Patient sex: M
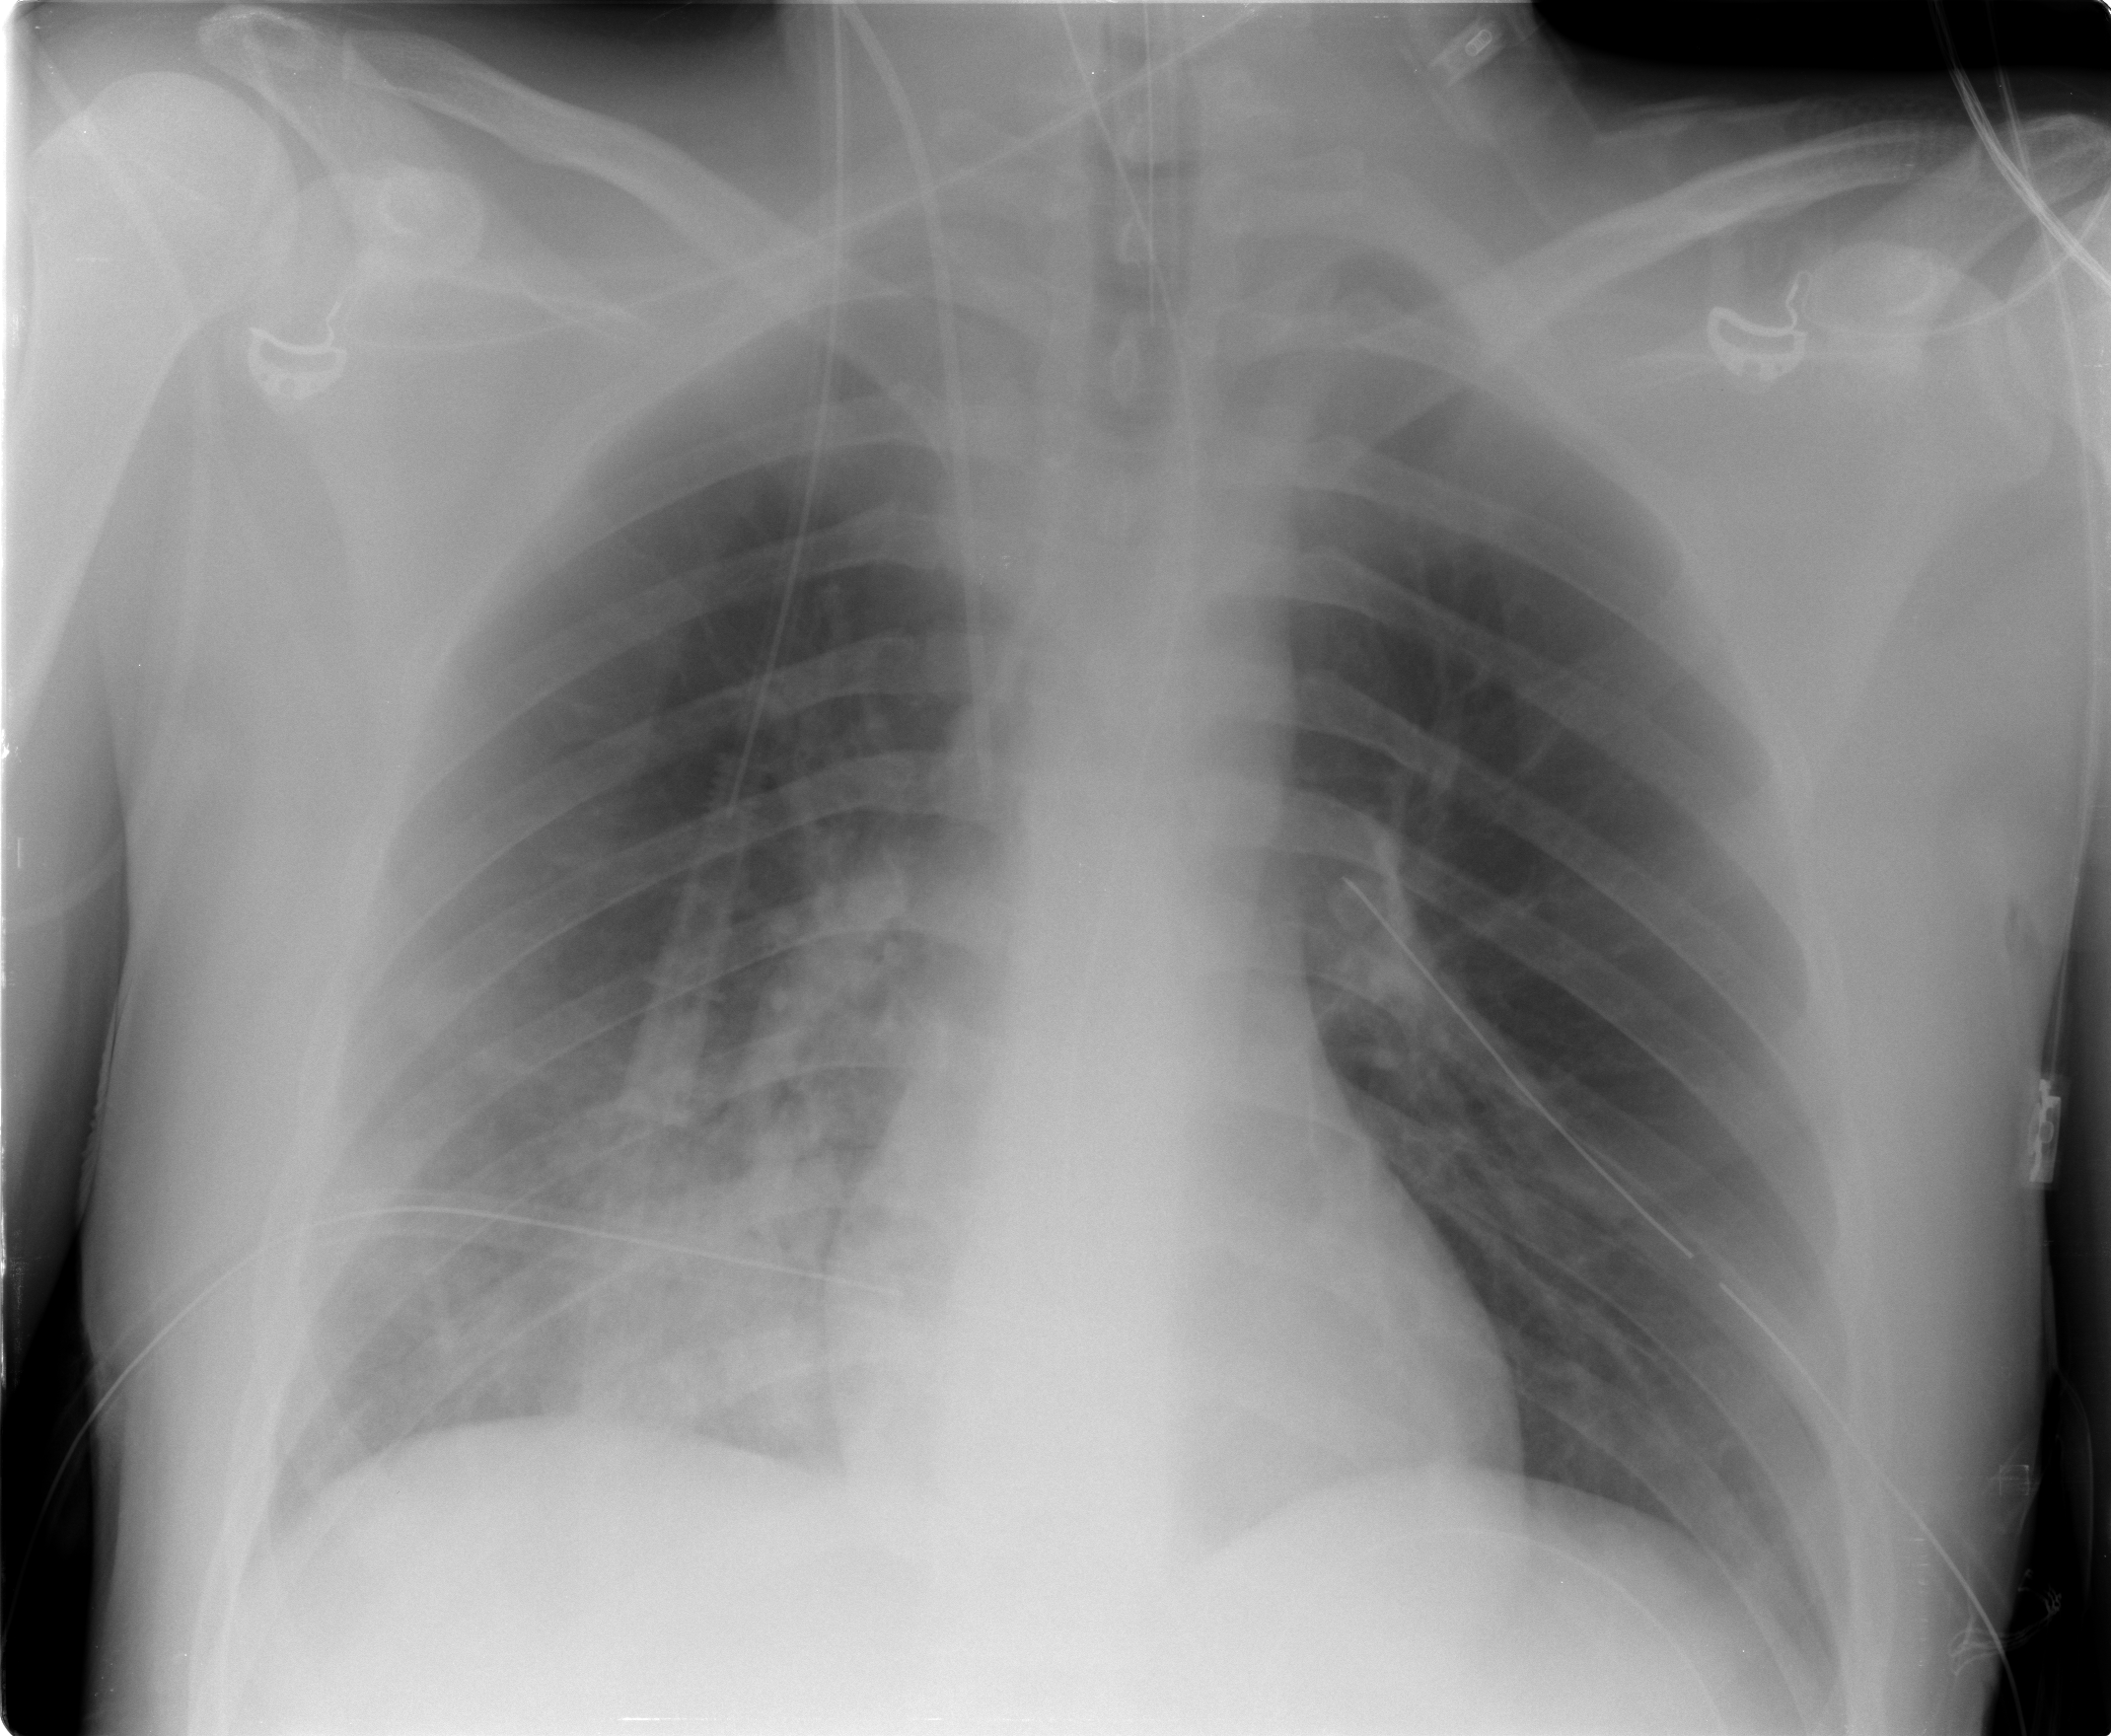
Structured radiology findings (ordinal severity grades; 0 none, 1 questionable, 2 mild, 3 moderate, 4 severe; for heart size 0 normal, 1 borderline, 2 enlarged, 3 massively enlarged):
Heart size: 0
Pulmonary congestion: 0
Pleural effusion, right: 0
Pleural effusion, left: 0
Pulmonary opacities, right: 3
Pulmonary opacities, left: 1
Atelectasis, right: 3
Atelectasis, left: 2